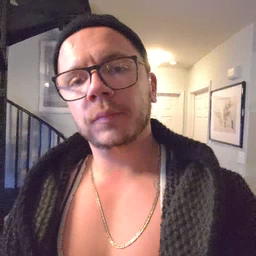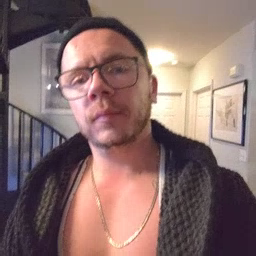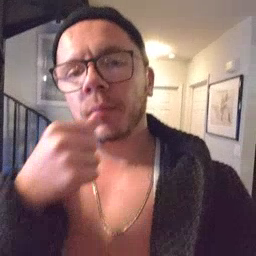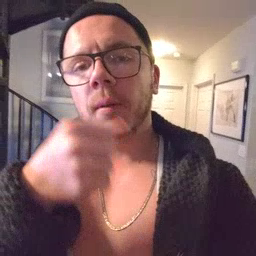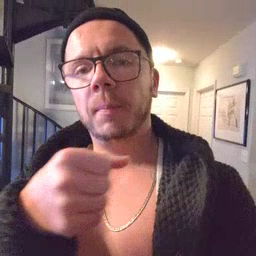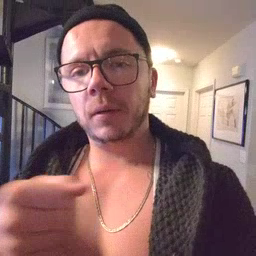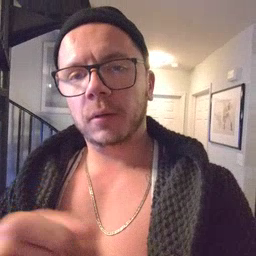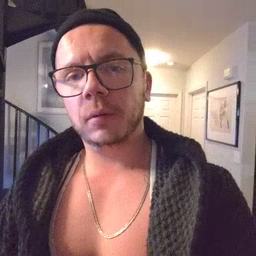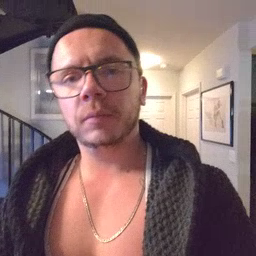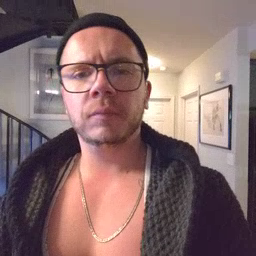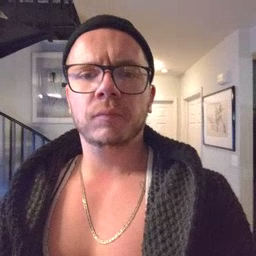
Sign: puzzle